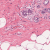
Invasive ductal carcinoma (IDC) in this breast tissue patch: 0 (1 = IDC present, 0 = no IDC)